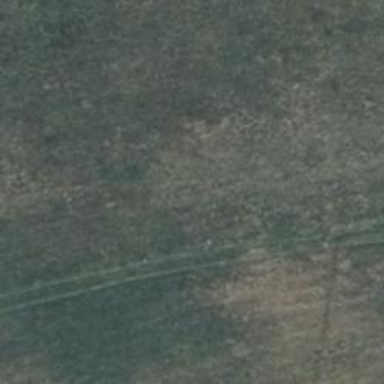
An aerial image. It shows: Grassy track with grade 5 track type.